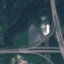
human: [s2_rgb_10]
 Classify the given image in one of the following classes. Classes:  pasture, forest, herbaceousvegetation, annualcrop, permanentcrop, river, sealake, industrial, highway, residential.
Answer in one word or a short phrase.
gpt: Highway